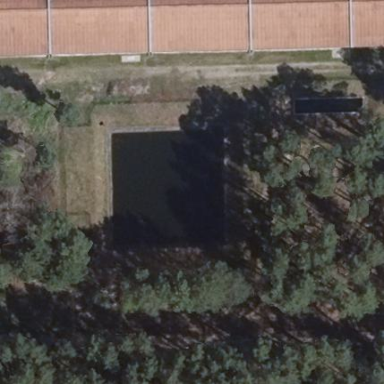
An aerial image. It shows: Water storage reservoir used as fire water pond. It serves as emergency water source.